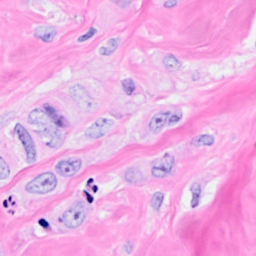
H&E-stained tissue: Breast